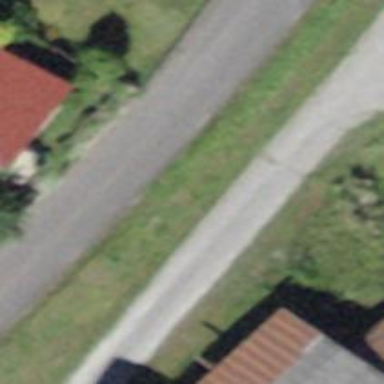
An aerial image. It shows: Asphalt road in residential area.